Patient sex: M
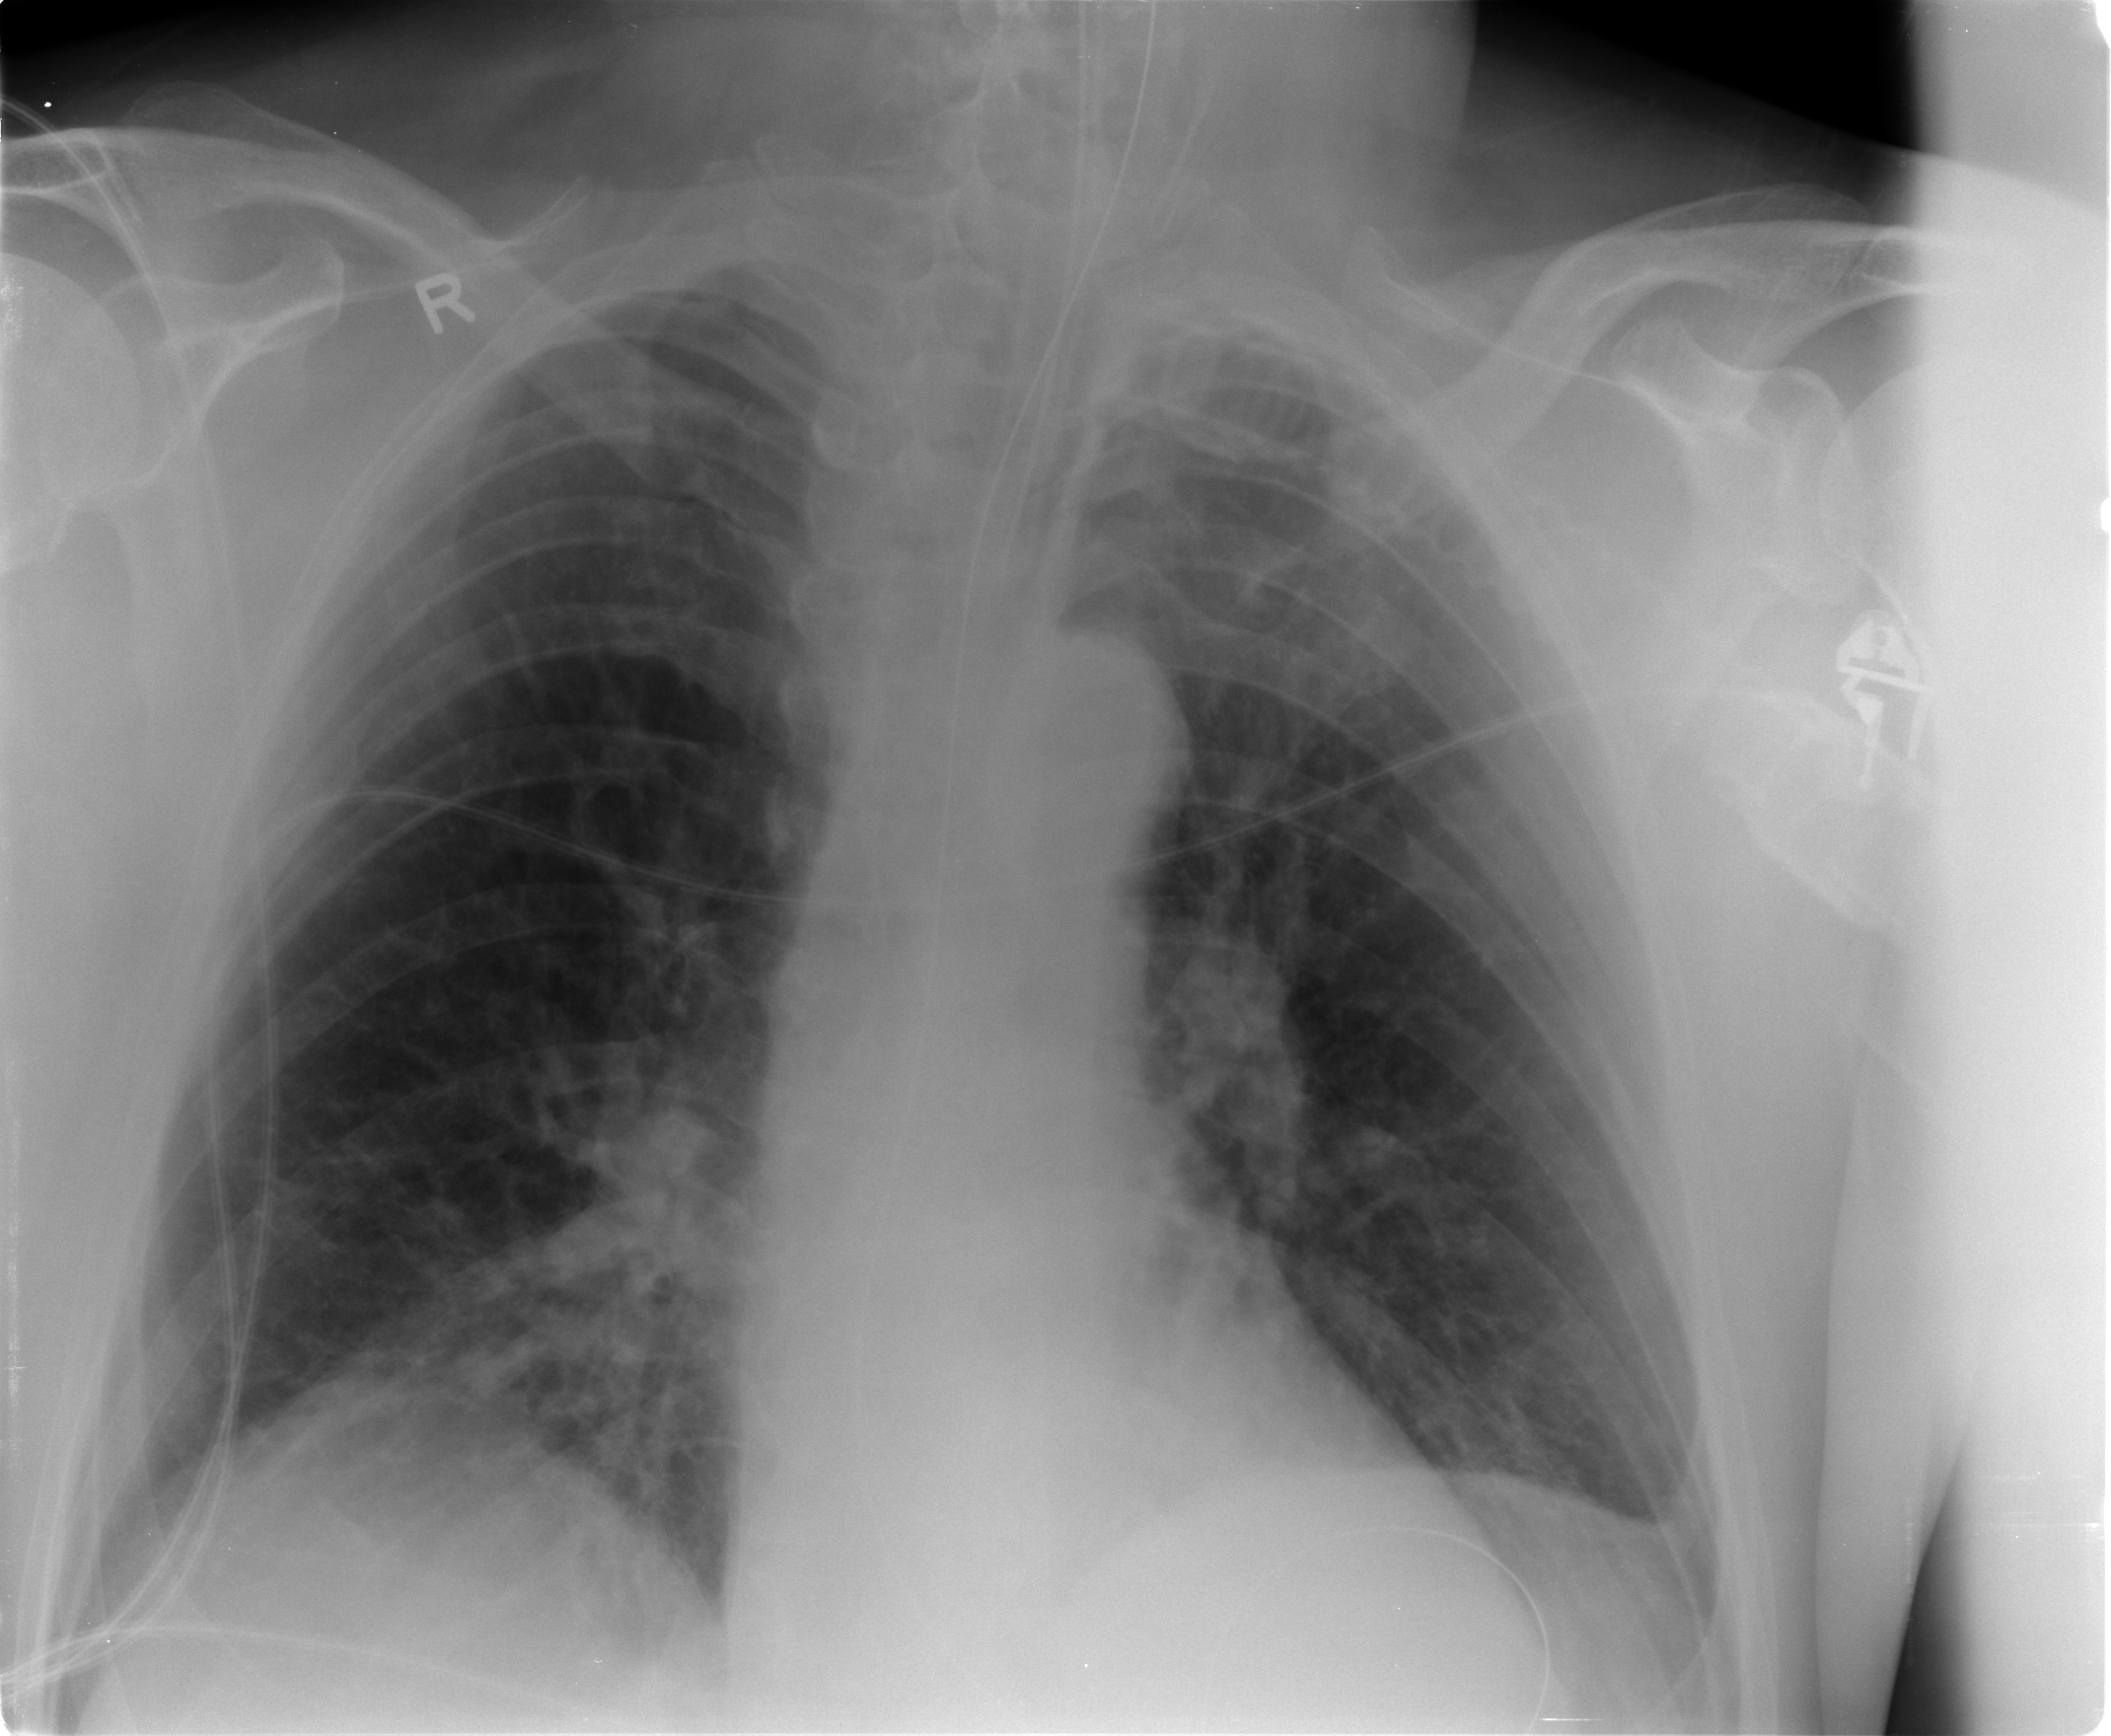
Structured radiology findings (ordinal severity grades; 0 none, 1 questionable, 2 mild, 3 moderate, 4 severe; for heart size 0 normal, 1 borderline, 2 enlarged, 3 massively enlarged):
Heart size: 0
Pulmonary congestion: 1
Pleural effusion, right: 0
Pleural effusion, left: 1
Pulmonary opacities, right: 2
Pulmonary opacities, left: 1
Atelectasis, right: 2
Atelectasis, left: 2